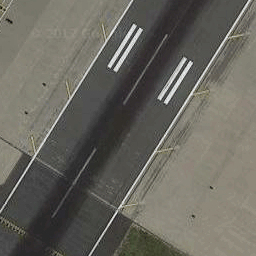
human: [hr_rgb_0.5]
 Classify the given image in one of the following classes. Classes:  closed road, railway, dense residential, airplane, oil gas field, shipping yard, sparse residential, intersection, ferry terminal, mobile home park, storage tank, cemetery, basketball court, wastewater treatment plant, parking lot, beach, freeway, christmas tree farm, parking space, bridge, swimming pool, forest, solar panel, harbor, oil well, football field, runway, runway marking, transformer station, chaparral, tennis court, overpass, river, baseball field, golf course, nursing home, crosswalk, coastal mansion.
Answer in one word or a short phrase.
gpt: runway